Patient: sex F, age 76
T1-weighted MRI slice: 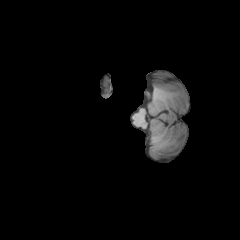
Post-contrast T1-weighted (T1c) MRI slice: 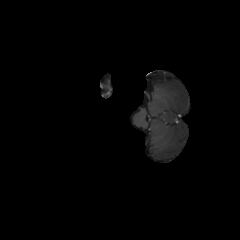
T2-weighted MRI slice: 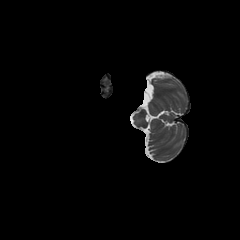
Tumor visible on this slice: no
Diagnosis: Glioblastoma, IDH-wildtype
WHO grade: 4